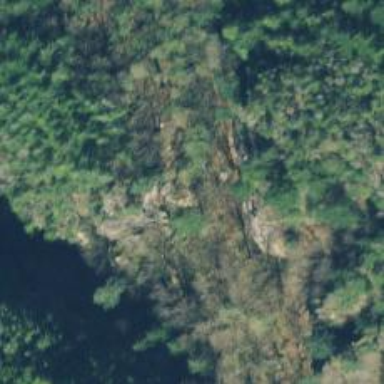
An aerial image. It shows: Climbing crag.